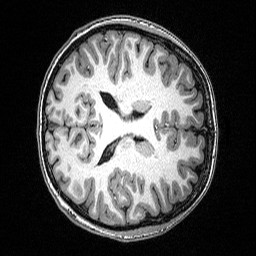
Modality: T1w
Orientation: axial
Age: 22
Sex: female
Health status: healthy
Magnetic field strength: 3 T
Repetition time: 2.53 s
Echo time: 0.00331 s